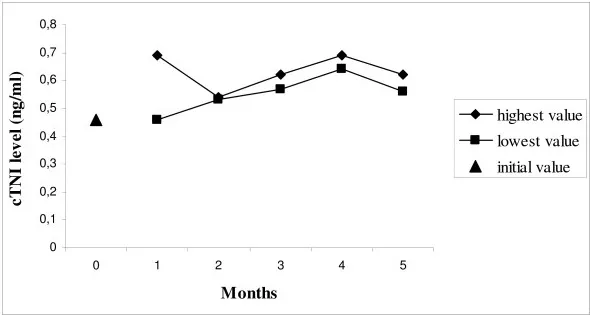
Cardiac troponin I levels in ng/ml (highest and lowest values) within 5 months.
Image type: pathology (masson_trichrome)